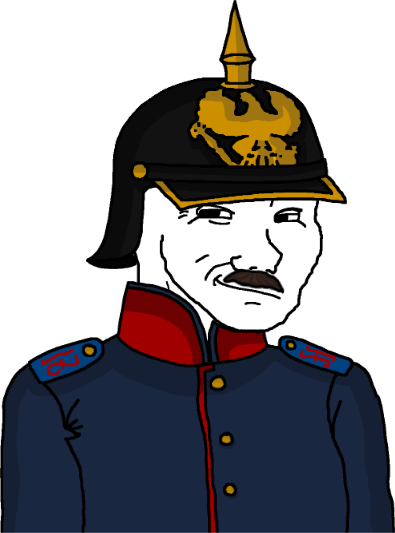
Label: 5_Smugjak